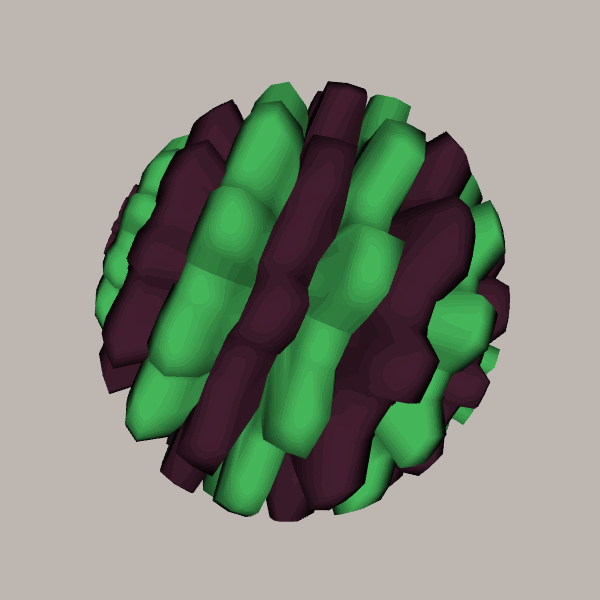
Background: light